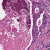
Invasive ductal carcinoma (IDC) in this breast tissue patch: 1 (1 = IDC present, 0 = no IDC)